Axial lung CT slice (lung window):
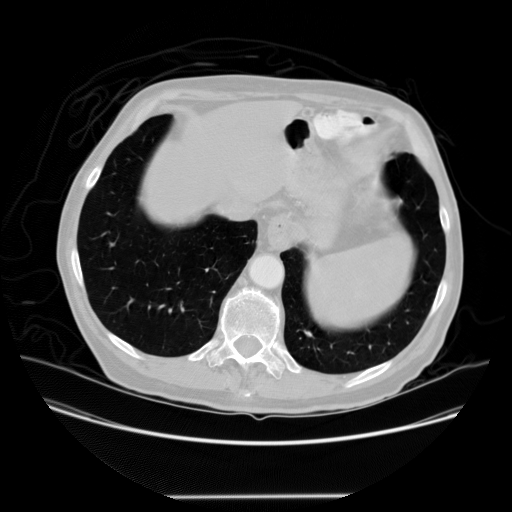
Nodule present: yes
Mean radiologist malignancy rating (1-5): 1